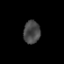
Tissue: prostate
Cell type: T cells
Senescence score: 0.3121
Nuclear area (px): 367
Mean DAPI intensity: 71.76